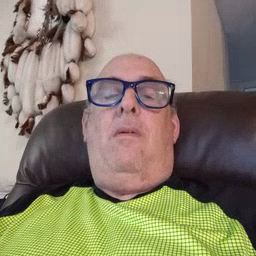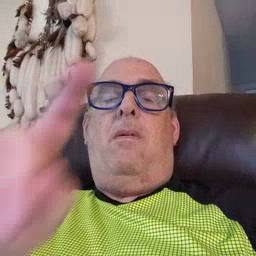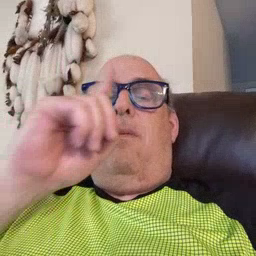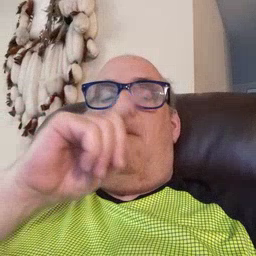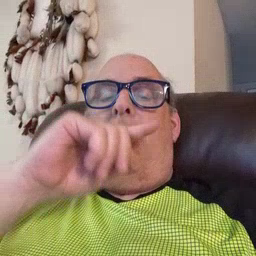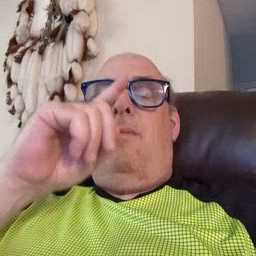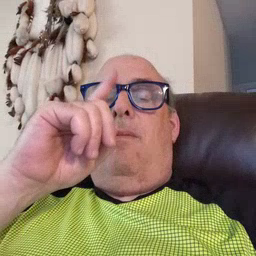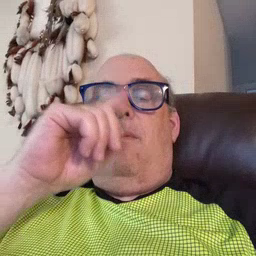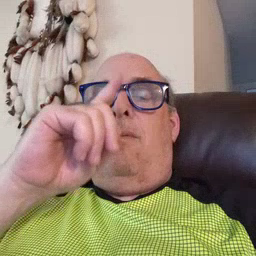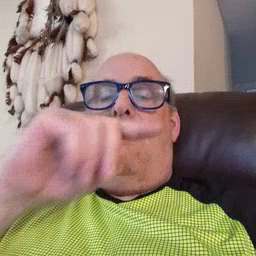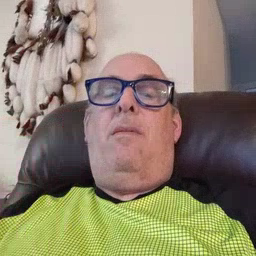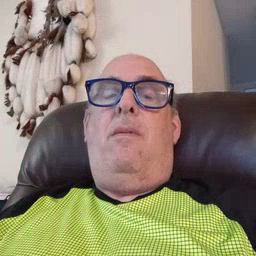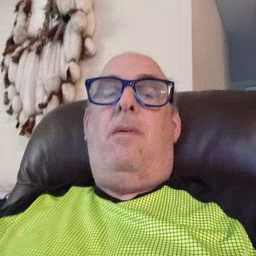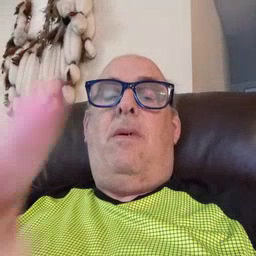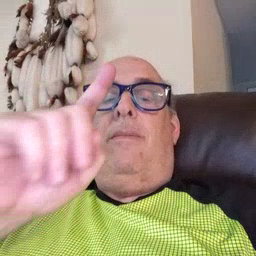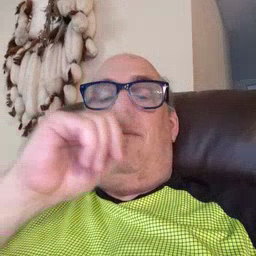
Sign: mouse